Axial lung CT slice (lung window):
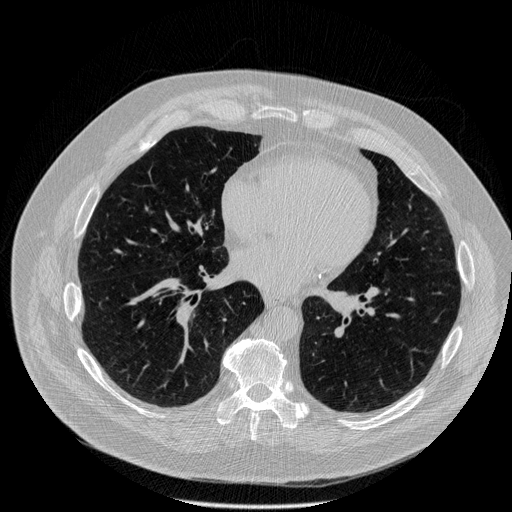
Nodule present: no